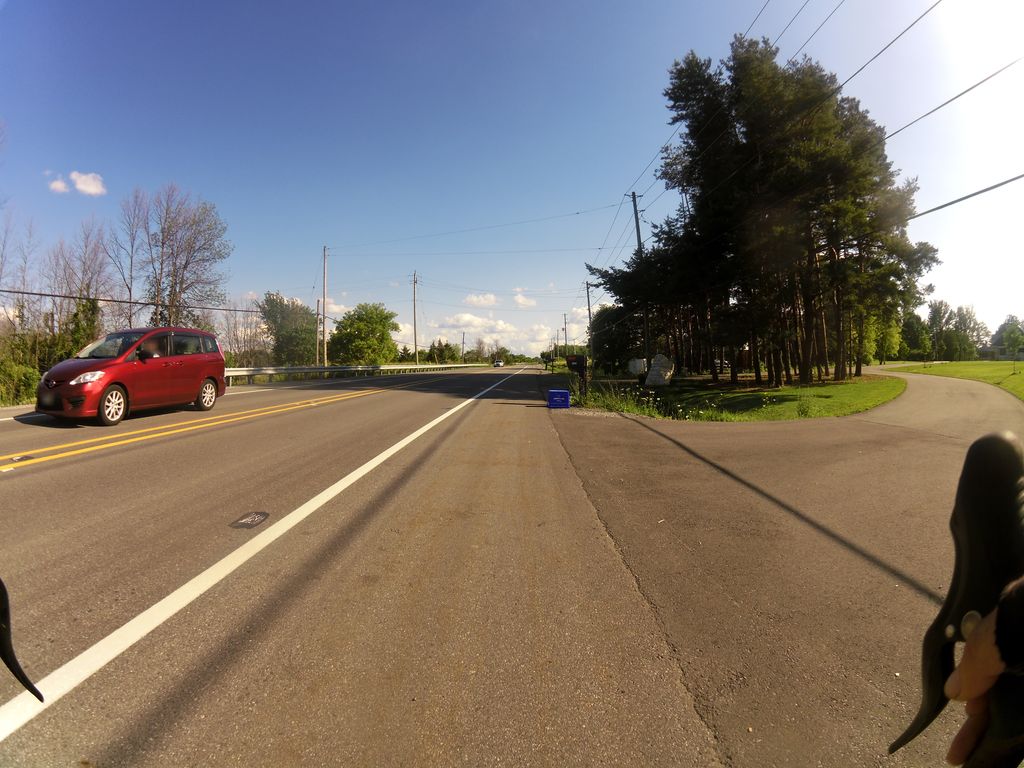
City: ottawa-gatineau